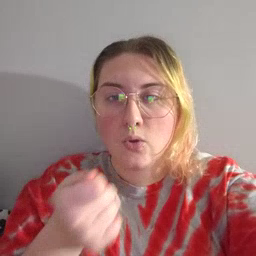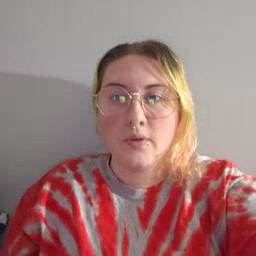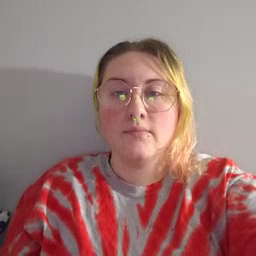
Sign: vacuum